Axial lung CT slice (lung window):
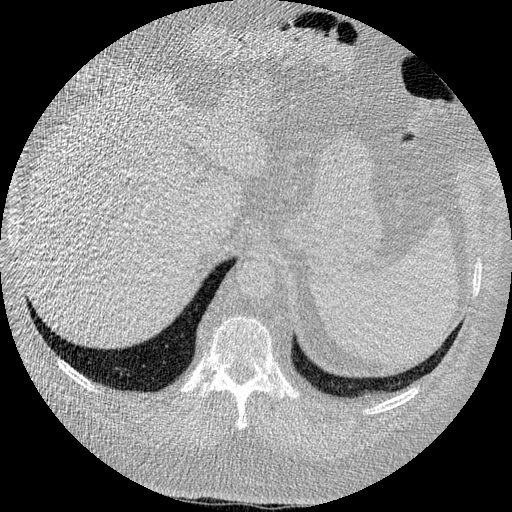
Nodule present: no